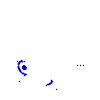
Particle: pion